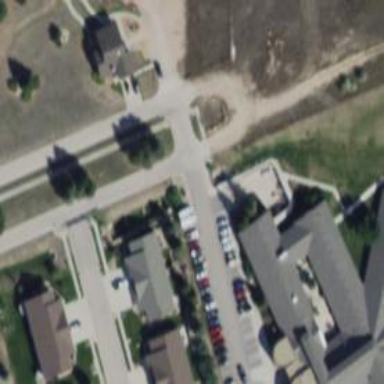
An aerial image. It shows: Residential road.